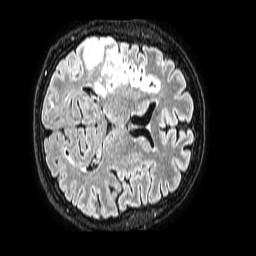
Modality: FLAIR
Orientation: axial
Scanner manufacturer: philips
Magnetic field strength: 1.5 T
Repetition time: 4.8 s
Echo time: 0.3 s